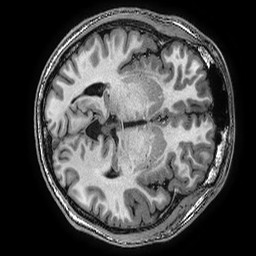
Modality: T1w
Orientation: axial
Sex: male
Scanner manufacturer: ge
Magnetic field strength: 3 T
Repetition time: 0.0077 s
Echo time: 0.003436 s